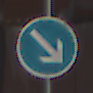
Verkehrszeichen: VorgeschriebeneVorbeifahrtRechts
Umgebung: Outdoor, Nature
Tageszeit: MorningAfternoon
Wetter: Clear
Licht: Natural
Jahreszeit: Summer
Kontrast: HighContrast